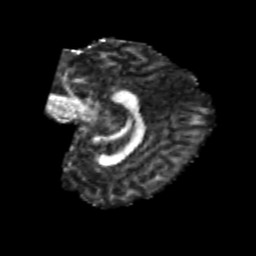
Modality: FA
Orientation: sagittal
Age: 23
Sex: female
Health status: healthy
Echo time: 0.074 s